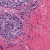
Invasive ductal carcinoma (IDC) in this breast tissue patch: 0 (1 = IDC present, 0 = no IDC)